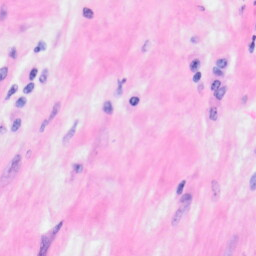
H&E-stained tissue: Kidney